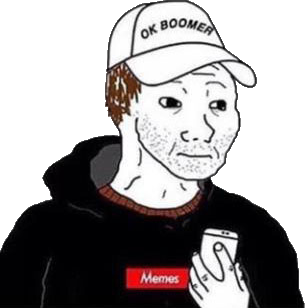
Label: 5_Doomer